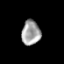
Tissue: prostate
Cell type: Endothelial cells
Senescence score: 0.6914
Nuclear area (px): 450
Mean DAPI intensity: 162.947